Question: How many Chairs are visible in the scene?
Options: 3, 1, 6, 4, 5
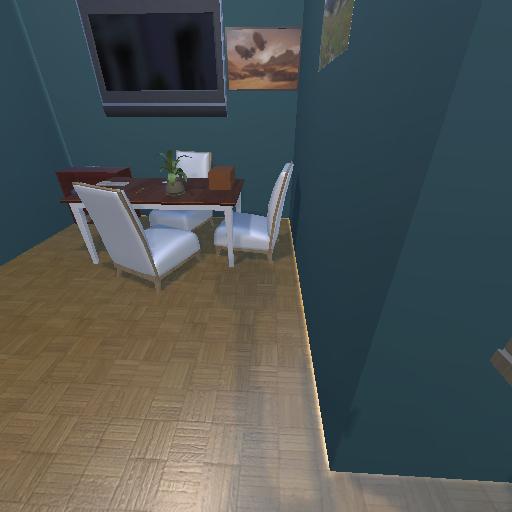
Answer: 3